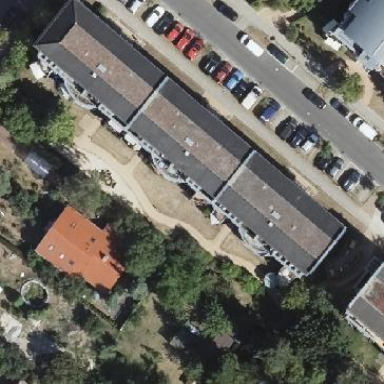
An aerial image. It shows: Unique apartment building with double saltbox roof shape.